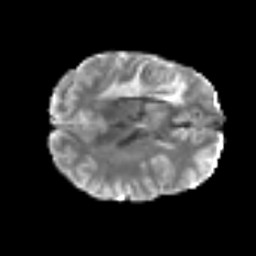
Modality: T2w
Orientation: axial
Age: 55
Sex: male
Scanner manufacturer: siemens
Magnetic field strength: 3 T
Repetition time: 6.1 s
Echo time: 0.101 s